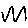
Label: zigzag